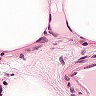
Metastatic tissue present: no